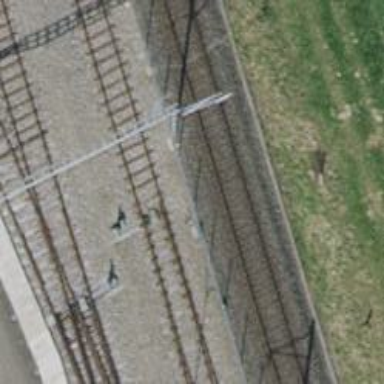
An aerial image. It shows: Railway switch.